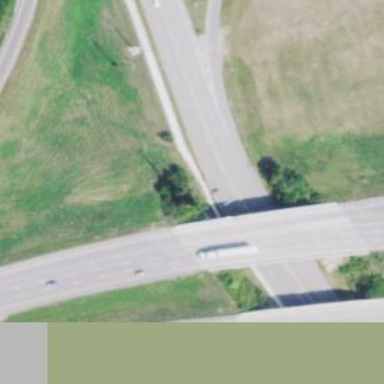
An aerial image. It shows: Primary highway.